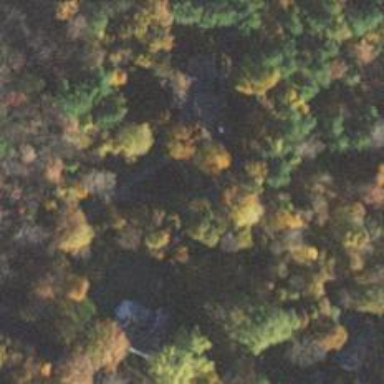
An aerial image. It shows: Driveway.